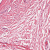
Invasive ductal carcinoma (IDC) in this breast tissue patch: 0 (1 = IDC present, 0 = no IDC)